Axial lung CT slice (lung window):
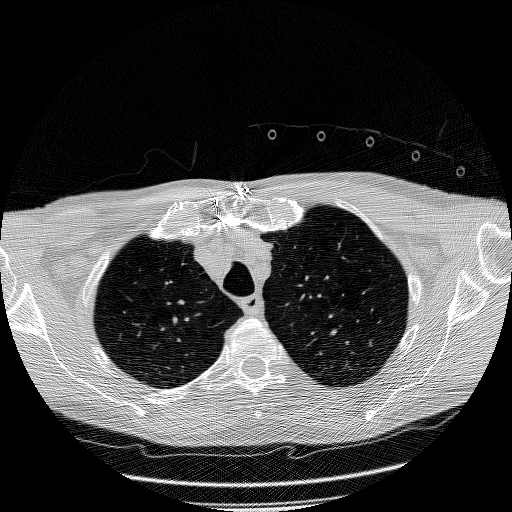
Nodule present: no